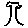
Label: tree